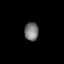
Tissue: lung
Cell type: Epithelial cells
Senescence score: 0.2055
Nuclear area (px): 253
Mean DAPI intensity: 120.012